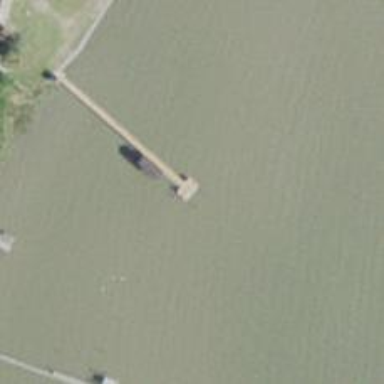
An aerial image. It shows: Man-made pier.